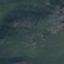
Label: HerbaceousVegetation